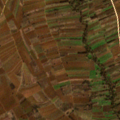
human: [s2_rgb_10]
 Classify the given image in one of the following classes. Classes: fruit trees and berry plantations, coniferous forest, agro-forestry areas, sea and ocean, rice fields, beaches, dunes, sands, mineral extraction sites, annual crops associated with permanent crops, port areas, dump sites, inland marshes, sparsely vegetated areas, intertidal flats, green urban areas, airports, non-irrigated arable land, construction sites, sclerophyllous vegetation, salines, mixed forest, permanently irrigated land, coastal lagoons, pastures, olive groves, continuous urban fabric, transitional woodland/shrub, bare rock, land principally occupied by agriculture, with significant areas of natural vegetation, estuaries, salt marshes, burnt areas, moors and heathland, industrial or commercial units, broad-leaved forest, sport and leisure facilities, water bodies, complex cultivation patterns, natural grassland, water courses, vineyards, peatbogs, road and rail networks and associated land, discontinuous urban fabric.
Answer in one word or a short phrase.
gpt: fruit trees and berry plantations, complex cultivation patterns, land principally occupied by agriculture, with significant areas of natural vegetation